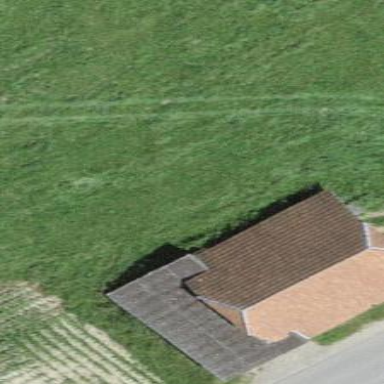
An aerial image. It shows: Rural barn.